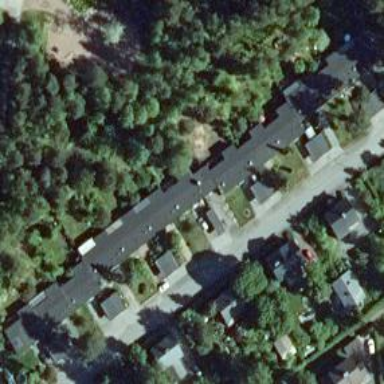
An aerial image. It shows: Terrace building.